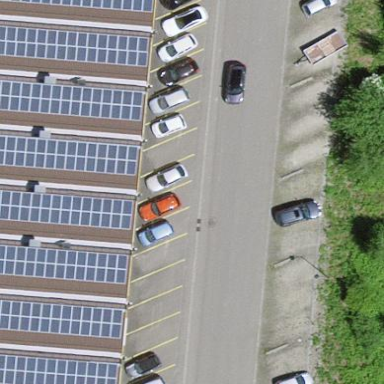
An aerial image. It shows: Diagonal street-side parking area.